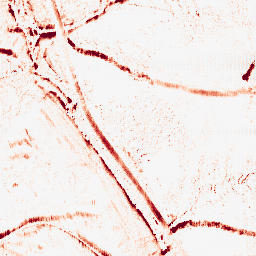
Category: morphological
Decomposition family: morphological_ellipse
Decomposition parameters: operation: opening
width: 10
height: 5
Upsampling method: fft_zeropad
Upsampling parameters: scale: 4
Upsampling scale: 4